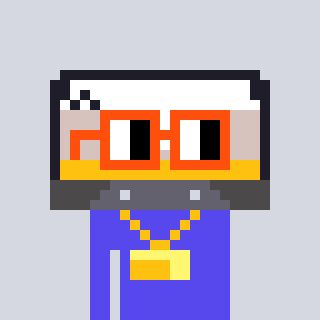
a pixel art character with square orange glasses, a cassette tape-shaped head and a computerblue-colored body on a cool background